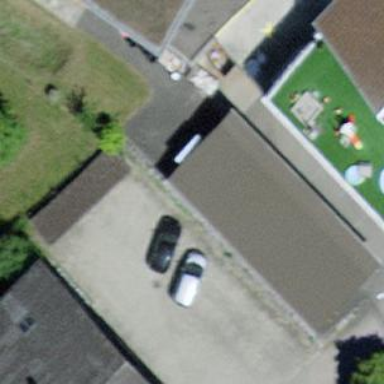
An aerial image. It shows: View of roof of building.